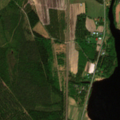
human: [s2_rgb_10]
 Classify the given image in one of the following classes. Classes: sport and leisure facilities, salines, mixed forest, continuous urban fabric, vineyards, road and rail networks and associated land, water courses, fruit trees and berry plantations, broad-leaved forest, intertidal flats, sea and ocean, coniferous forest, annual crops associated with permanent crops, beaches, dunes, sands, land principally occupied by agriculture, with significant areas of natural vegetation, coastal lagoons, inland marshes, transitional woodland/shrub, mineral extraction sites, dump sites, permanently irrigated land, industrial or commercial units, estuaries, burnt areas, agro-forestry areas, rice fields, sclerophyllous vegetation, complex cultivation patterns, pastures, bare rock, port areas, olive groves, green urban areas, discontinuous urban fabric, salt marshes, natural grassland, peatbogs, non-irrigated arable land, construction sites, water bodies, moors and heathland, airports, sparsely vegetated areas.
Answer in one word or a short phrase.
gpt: land principally occupied by agriculture, with significant areas of natural vegetation, mixed forest, transitional woodland/shrub, water courses